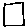
Label: square